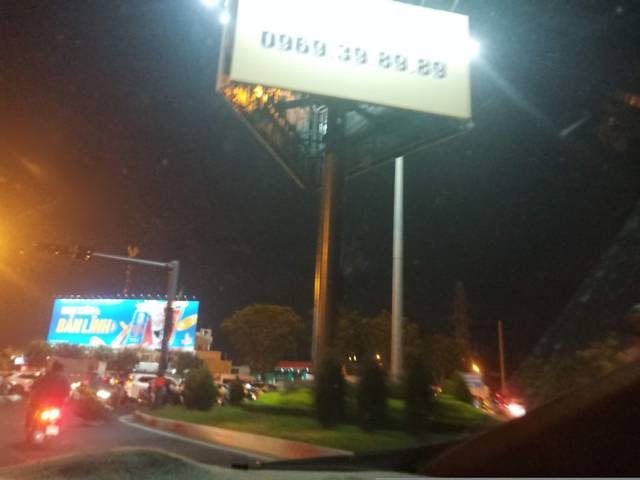
Region: Vietnam
Coordinates: 10.826, 106.715